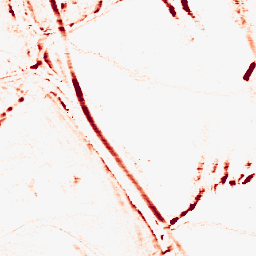
Category: morphological
Decomposition family: morphological_rect
Decomposition parameters: operation: opening
width: 10
height: 3
Upsampling method: linear_exact
Upsampling parameters: scale: 8
Upsampling scale: 8